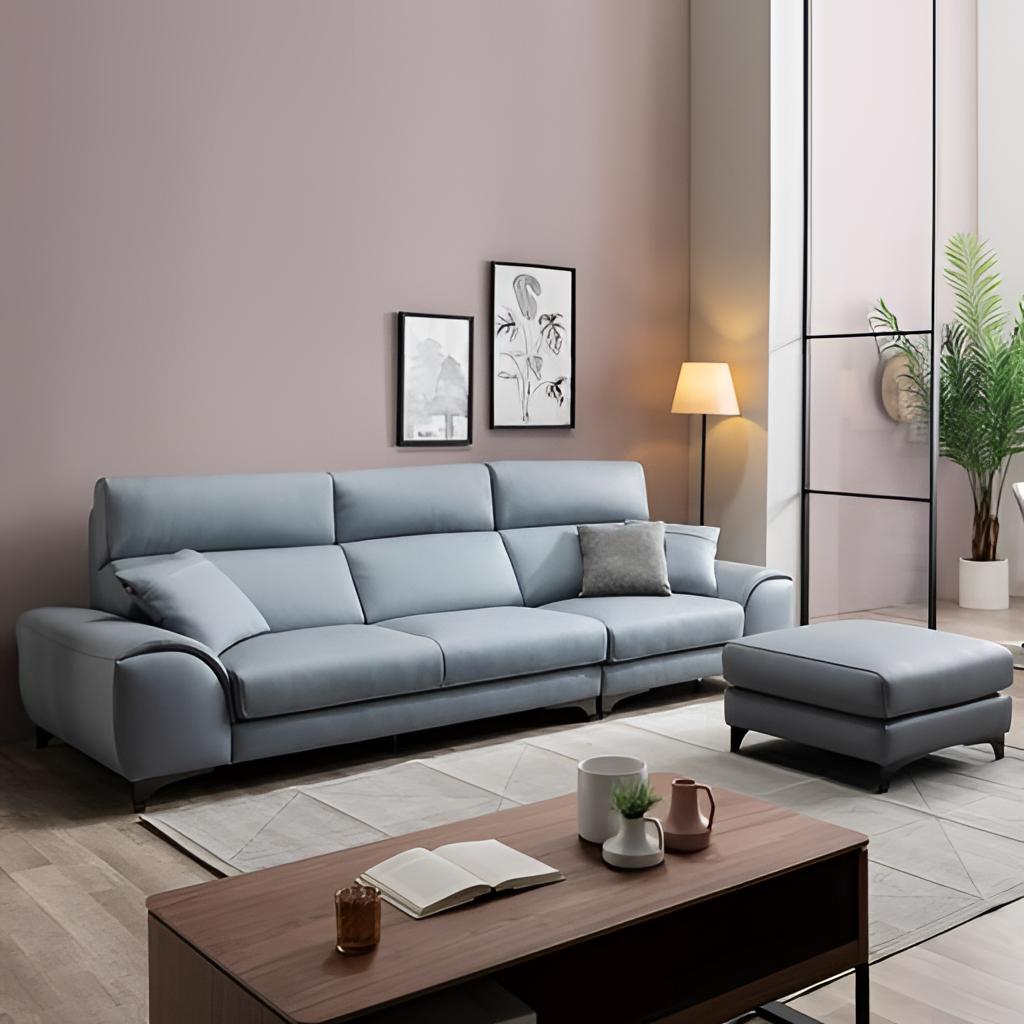
leather sofa, living room, contemporary, beige wood flooring, with plank pattern, beige paint wallpaper, with solid pattern